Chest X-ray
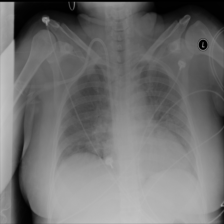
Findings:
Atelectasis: negative
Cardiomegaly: negative
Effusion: negative
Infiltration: negative
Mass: negative
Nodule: negative
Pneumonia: negative
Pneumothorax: negative
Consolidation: negative
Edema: negative
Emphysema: negative
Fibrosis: negative
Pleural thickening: negative
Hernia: negative